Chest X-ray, PA view. Patient: 23 years old, sex F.
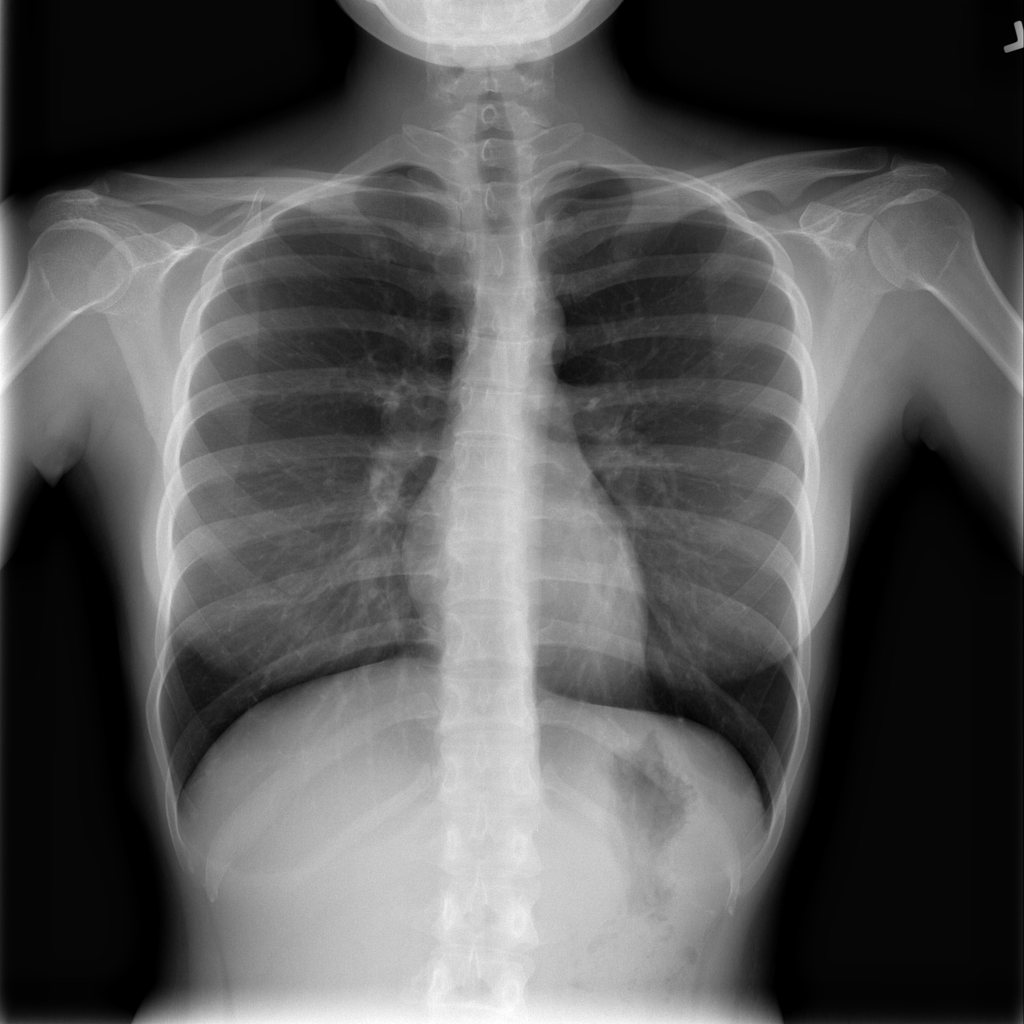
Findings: No Finding